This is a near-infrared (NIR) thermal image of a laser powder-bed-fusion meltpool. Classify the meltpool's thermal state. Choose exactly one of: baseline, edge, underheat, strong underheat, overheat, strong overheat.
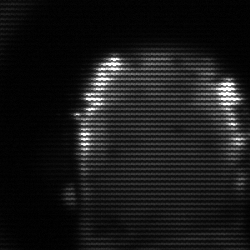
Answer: baseline